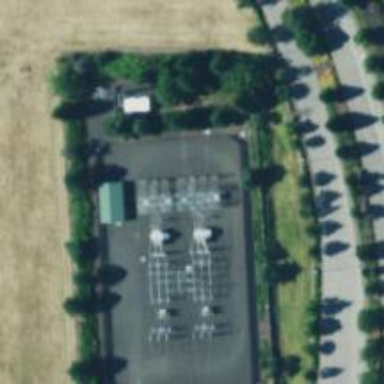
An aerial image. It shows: Distribution level power substation surrounded by fence.